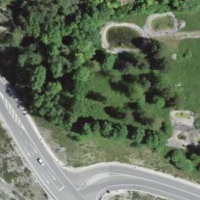
EUNIS habitat code: 44
Species observed at this site:
Vincetoxicum hirundinaria
Filipendula ulmaria